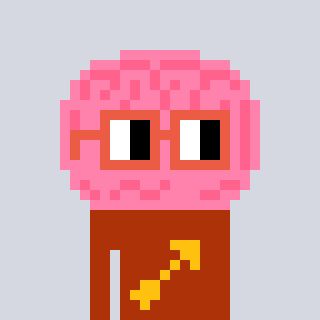
a pixel art character with square orange glasses, a brain-shaped head and a hotbrown-colored body on a cool background